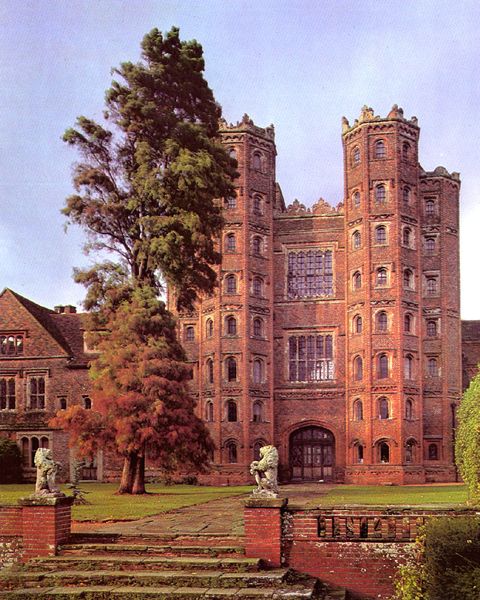
Titel: Essex, Layer Marney Tower, The Gatehouse
Standort: (GB England Essex) (EU - GB - England - Essex)
Schlagwörter: baum, fenster, tür, dach, rot, schloss, weg, england, giebel, ziegel, backstein, treppe, tor, eingang, burg, türme, palast, nadelbaum, fries, löwen, glasfenster, englisch, ziegelstein, mehreckig, britisch, manor, umsäumt, mammutbaum, mamutbaum, grosse fenster